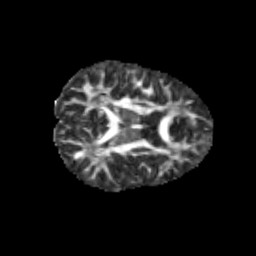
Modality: FA
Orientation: axial
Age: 9
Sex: male
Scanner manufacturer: siemens
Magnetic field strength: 3 T
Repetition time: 3.8 s
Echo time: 0.07 s